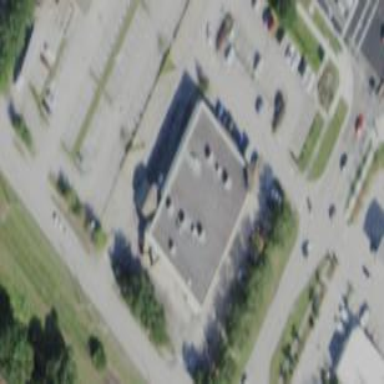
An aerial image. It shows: Building.